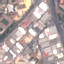
Land use / land cover: Industrial